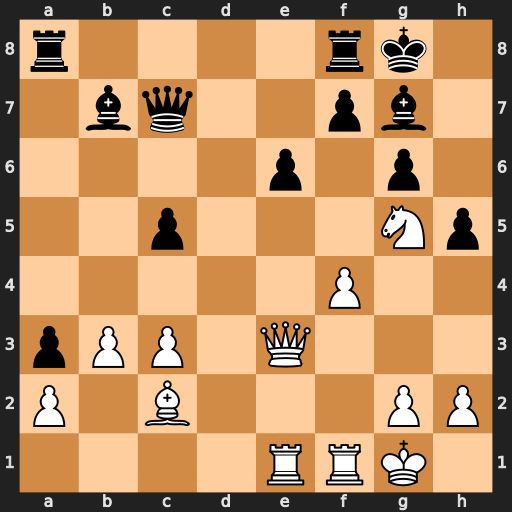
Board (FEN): r4rk1/1bq2pb1/4p1p1/2p3Np/5P2/pPP1Q3/P1B3PP/4RRK1
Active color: w
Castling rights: -
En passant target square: -
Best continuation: Bxg6 fxg6 Qxe6+ Kh8 Qxg6